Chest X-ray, PA view. Patient: 49 years old, sex M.
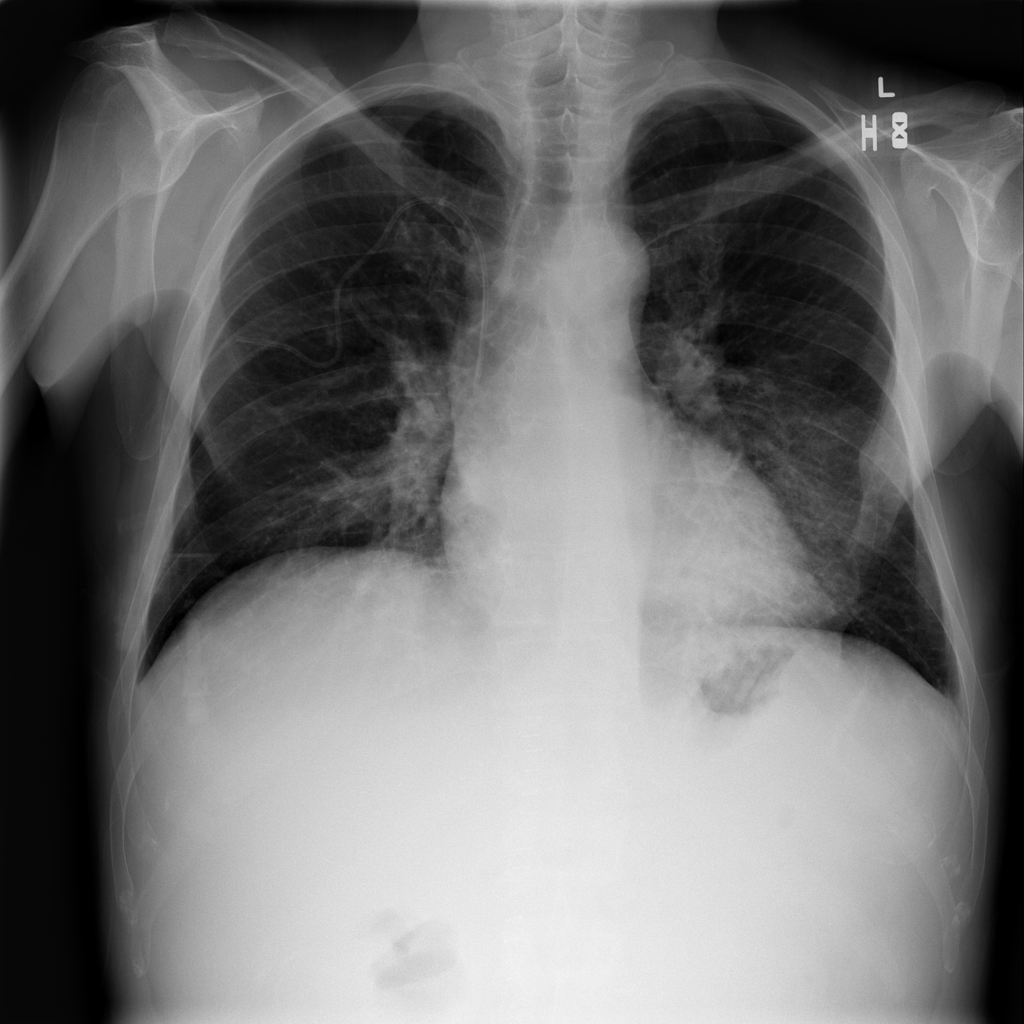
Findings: No Finding